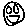
Label: smiley face